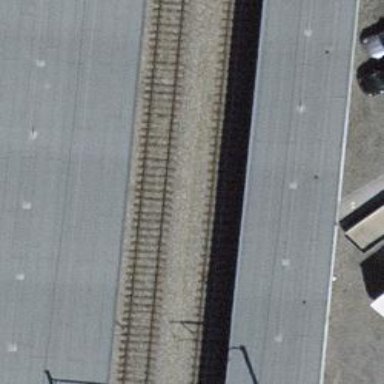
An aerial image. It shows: Stop position for public transport at railway stop.